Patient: sex M, age 76
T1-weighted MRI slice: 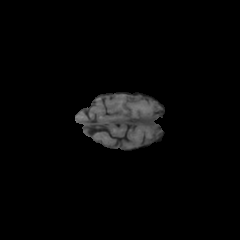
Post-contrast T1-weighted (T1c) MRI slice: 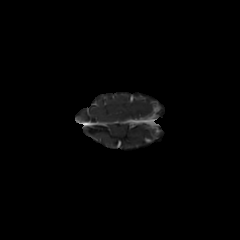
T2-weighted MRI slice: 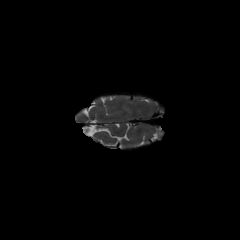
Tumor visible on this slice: no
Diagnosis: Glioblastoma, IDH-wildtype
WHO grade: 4